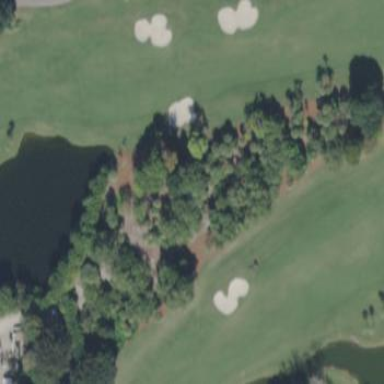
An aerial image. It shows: Scenic golf fairway.